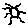
Label: sun